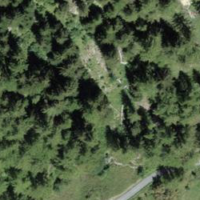
EUNIS habitat code: 43
Species observed at this site:
Boloria titania